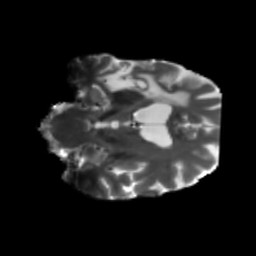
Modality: T2w
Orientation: coronal
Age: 56
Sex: male
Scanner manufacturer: siemens
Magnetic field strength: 3 T
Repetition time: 5.25 s
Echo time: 0.08 s